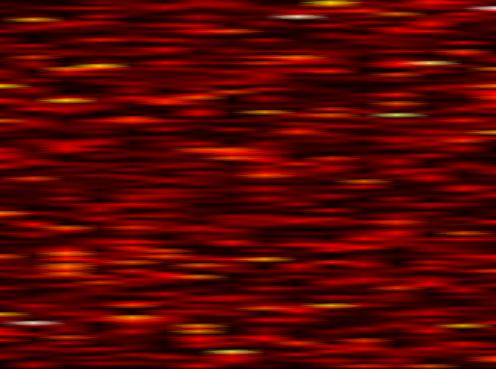
Label: FBMC